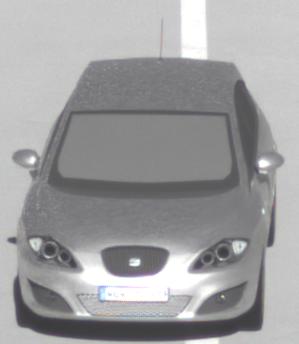
Make: SEAT
Model: Leon 1.4
Detailed model: Leon (1P)
Model produced from: 2009/04
Model produced until: 2010/08
Doors: 5
Color: white
Road condition: dry road
Daytime: morning or afternoon
Contrast: high contrast